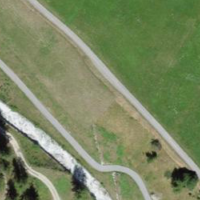
EUNIS habitat code: 26
Species observed at this site:
Stauroderus scalaris
Campanula barbata
Campanula trachelium